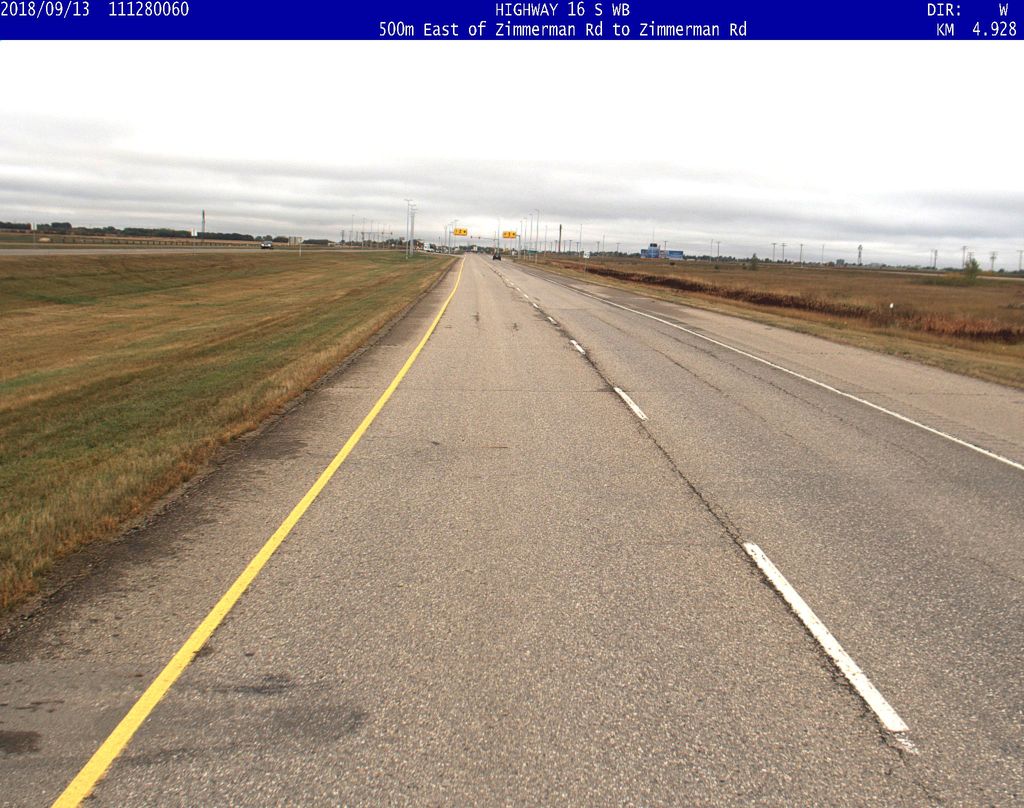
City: saskatoon